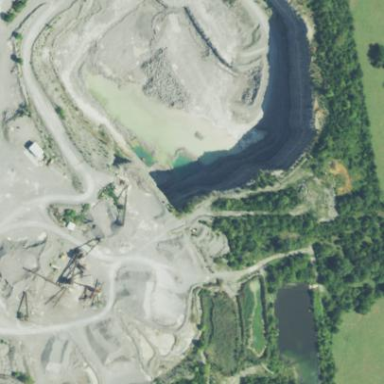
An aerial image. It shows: Quarry area.